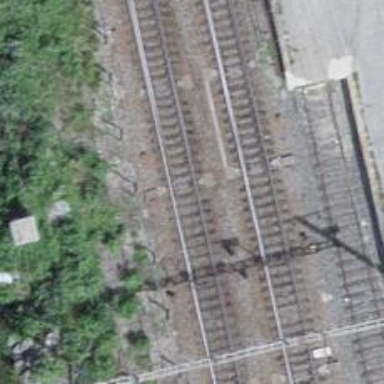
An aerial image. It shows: Railway switch.